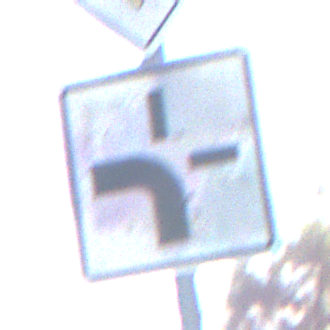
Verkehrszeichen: VerlaufVorfahrtsstrasse1
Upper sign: Vorfahrtsstrasse
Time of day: MorningAfternoon
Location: Outdoor (Suburban)
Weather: PartlyCloudy
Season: NotSpecified
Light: Natural